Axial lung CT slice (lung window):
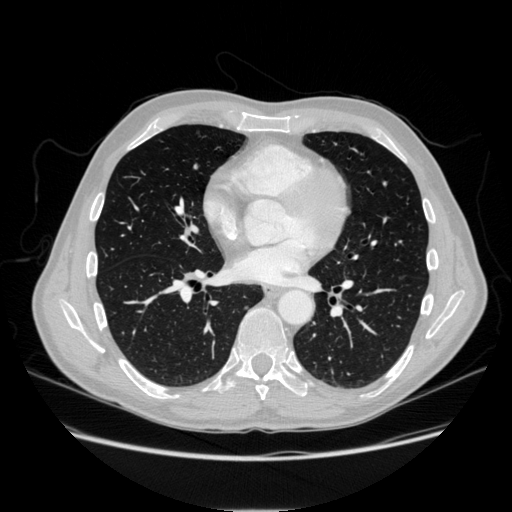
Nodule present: yes
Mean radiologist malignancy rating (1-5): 2.667